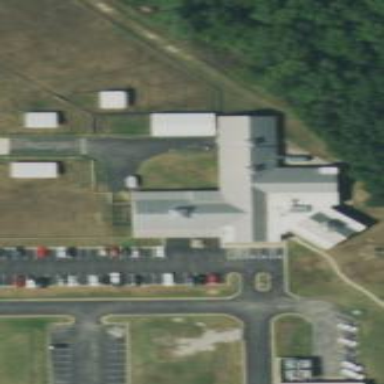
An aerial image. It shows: College building.